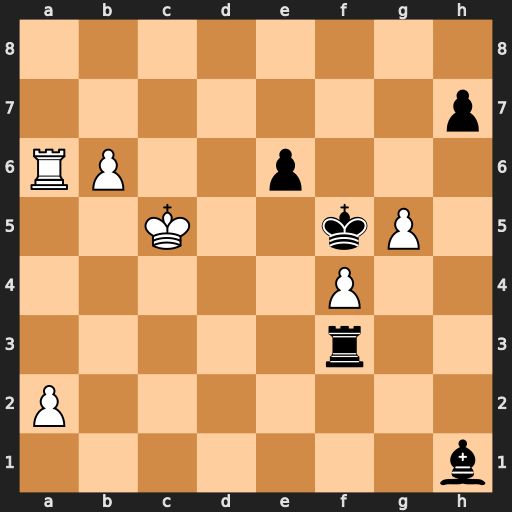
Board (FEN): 8/7p/RP2p3/2K2kP1/5P2/5r2/P7/7b
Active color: w
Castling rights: -
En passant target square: -
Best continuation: b7 Rc3+ Kd4 Bxb7 Ra5+ Kxf4 Kxc3